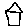
Label: house